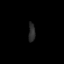
Tissue: prostate
Cell type: T cells
Senescence score: 0.3305
Nuclear area (px): 124
Mean DAPI intensity: 42.419